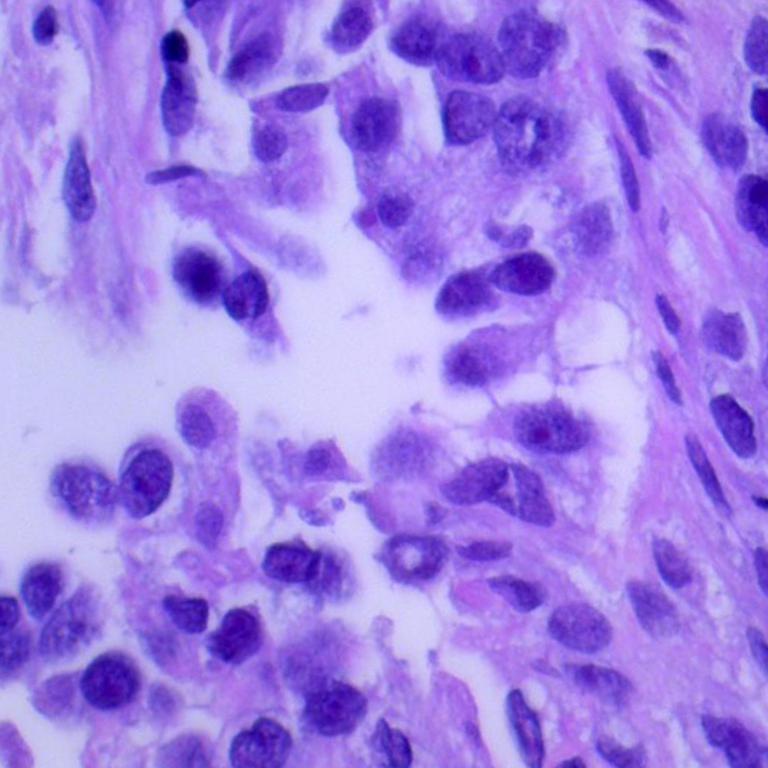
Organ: lung
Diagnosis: adenocarcinomas